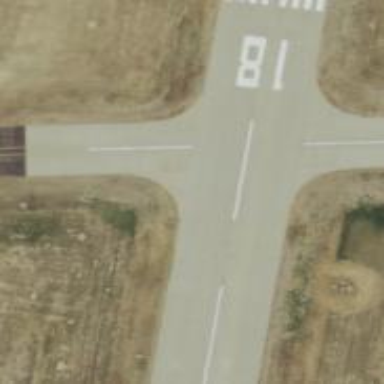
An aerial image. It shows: Runway surface made of asphalt at airport.